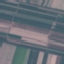
Land use / land cover class: AnnualCrop